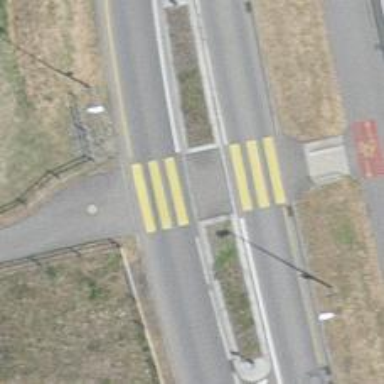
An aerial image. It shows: Kerb barrier.